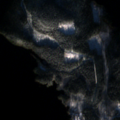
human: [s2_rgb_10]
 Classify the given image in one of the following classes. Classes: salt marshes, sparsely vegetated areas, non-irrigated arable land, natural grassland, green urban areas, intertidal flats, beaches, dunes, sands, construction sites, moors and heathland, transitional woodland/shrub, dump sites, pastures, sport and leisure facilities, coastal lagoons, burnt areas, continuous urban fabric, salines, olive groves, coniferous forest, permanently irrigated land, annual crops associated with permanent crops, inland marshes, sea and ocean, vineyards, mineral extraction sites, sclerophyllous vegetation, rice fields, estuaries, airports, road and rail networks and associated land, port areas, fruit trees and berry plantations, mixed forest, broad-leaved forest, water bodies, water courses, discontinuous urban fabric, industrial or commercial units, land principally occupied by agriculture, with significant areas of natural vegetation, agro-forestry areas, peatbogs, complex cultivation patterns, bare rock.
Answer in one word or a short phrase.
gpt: coniferous forest, water bodies